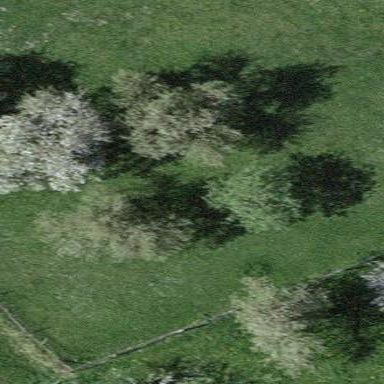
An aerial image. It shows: Orchard.